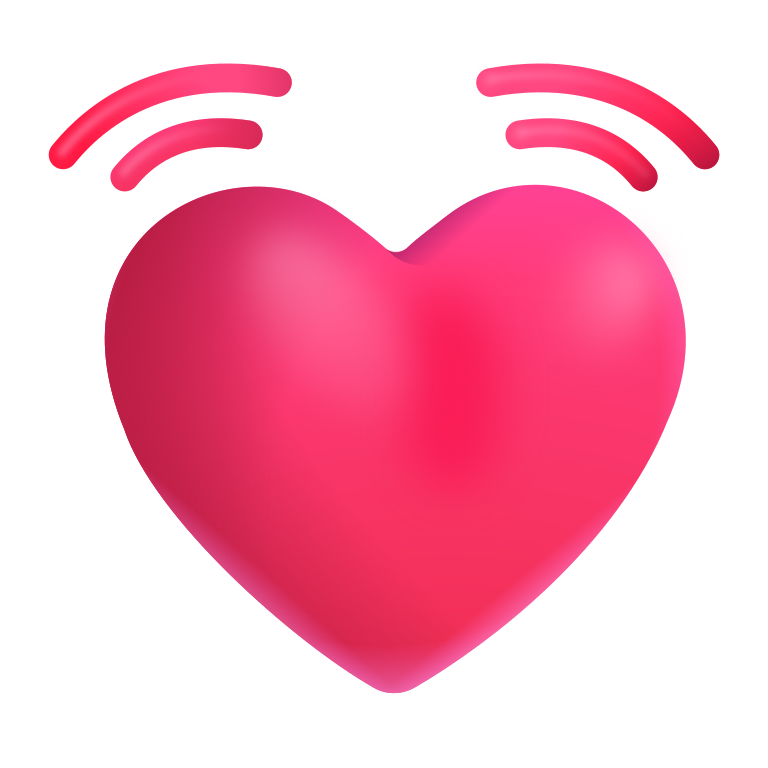
beating heart color